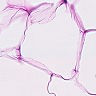
Metastatic tissue present: no